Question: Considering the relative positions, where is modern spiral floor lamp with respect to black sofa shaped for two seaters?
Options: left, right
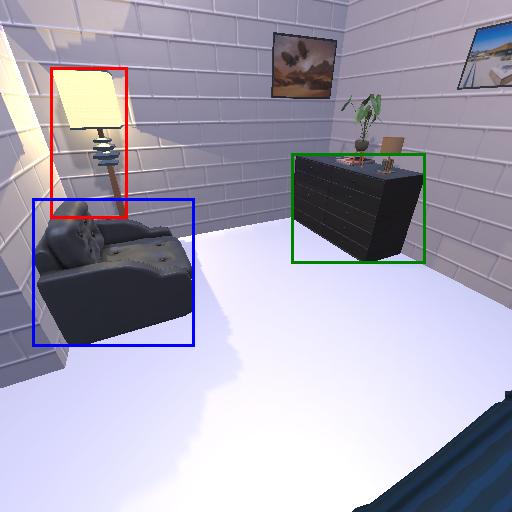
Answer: left